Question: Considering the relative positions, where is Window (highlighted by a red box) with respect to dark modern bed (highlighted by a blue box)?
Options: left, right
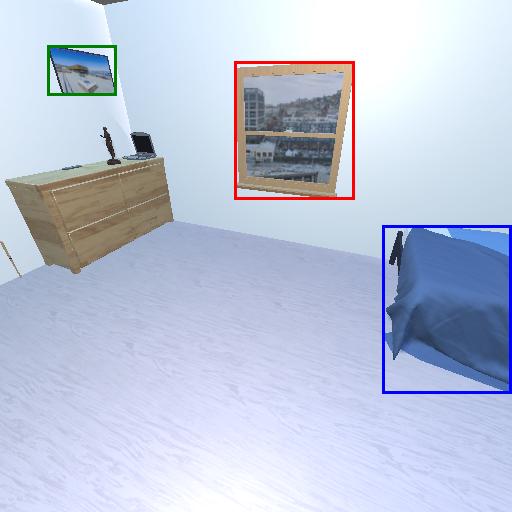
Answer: left